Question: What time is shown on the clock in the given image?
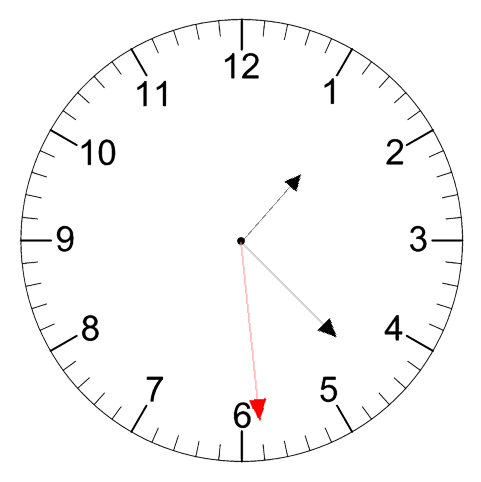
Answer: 01:22:29